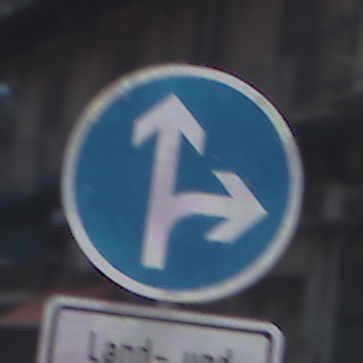
Verkehrszeichen: VorgeschriebeneFahrtrichtungGeradeausOderRechts
Zusatzzeichen unten: BesondereFahrzeugeUndTransportgueter8
Umgebung: Outdoor, Urban
Tageszeit: SunriseSunset
Wetter: PartlyCloudy
Licht: Natural
Jahreszeit: NotSpecified
Kontrast: LowContrast